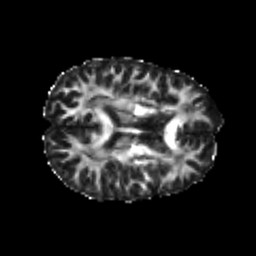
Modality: FA
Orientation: axial
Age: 20
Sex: male
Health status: healthy
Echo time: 0.074 s